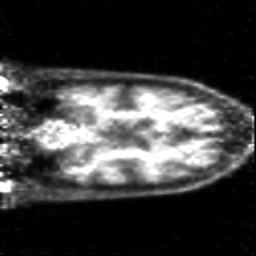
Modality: PET
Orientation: coronal
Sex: male
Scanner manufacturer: siemens